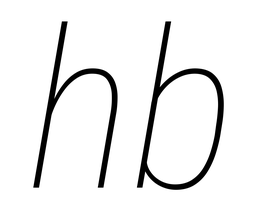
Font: Roboto-Italic_Condensed_Thin_Italic